Question: Lots of times Xcode (seemingly randomly) starts to run extremely slowly- it can take around fifteen seconds to move an object in IB, or compiling after changing one line of code can still take up to ten seconds. I took a look at my Activity Monitor, and this is what I found:

My question is, is this normal?
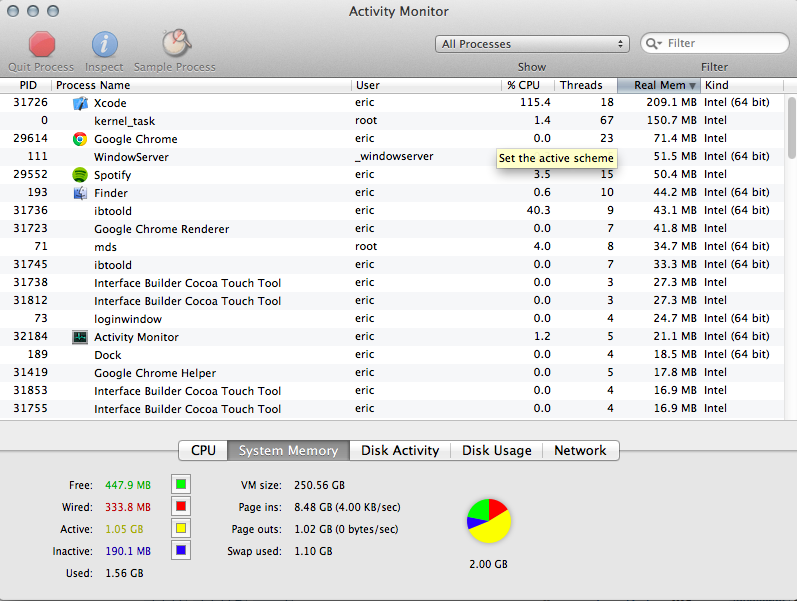
Answer: You only have 2GB's of RAM. With each update to Apple's software, they get more memory intensive. The same goes with Safari 5.1+. So to answer your question, Yes, this is normal for a machine with 2GB's of RAM running Lion as well as other memory intensive applications, Chrome being another.
As for Interface Builder, I have noticed this too. XIB's are XML files, so I believe as you move an object, Interface Builder is writing it's location on the view as it is moved, so that is a very data heavy task as well.